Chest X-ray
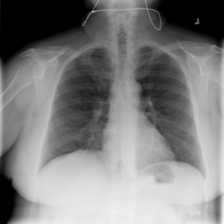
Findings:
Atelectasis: negative
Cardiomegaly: negative
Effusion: negative
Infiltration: negative
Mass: negative
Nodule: negative
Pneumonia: negative
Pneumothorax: negative
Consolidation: negative
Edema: negative
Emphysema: negative
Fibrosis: negative
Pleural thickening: negative
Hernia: negative